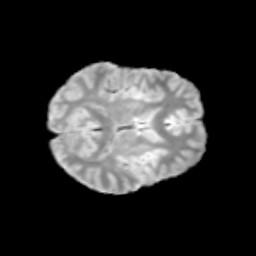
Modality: T2w
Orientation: axial
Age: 12
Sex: male
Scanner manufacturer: siemens
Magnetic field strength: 3 T
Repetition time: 3.8 s
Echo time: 0.07 s